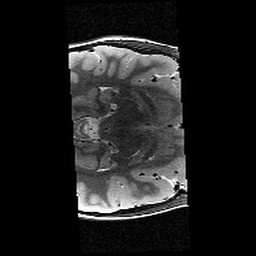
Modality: T2w
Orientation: axial
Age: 9
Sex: female
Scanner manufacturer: siemens
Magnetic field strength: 3 T
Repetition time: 9.23 s
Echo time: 0.067 s